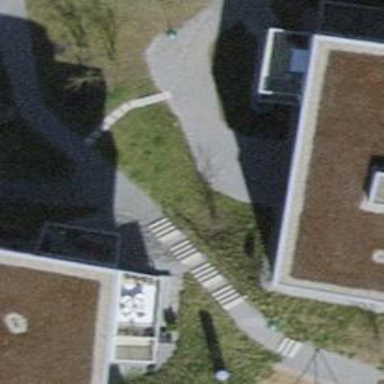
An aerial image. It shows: Road with steps.